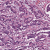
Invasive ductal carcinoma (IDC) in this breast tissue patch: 1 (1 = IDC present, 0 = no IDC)